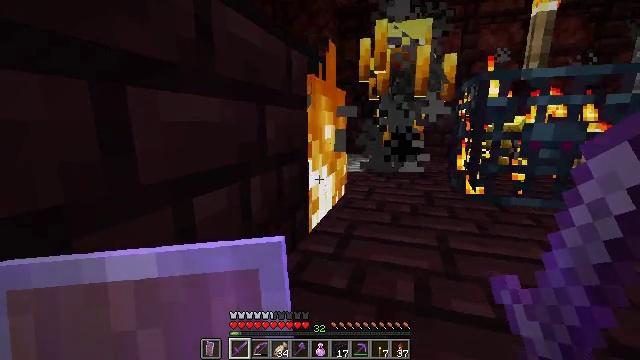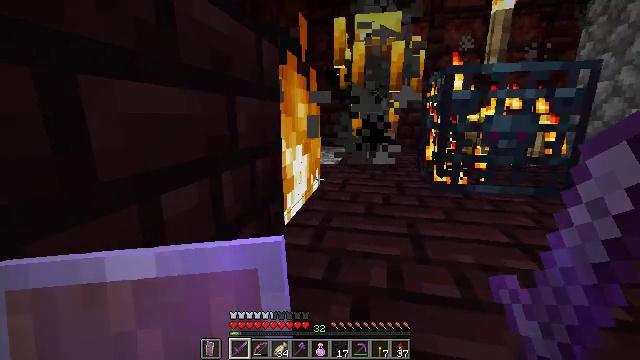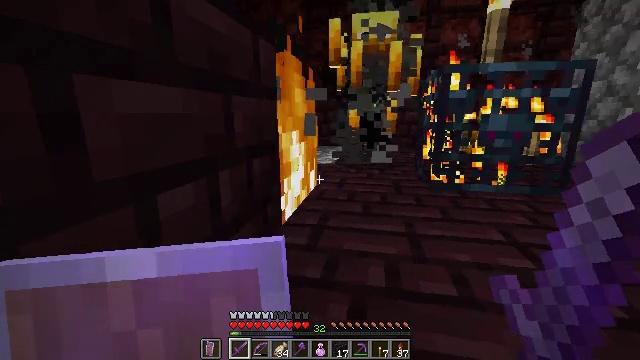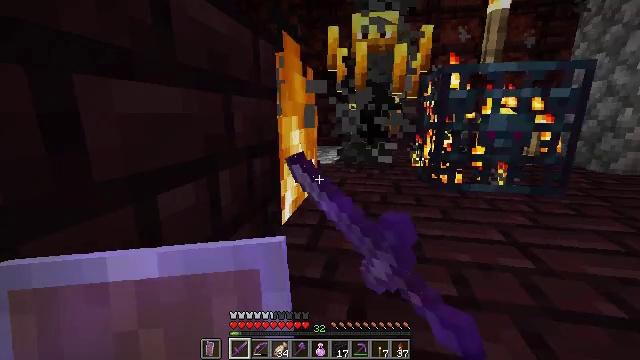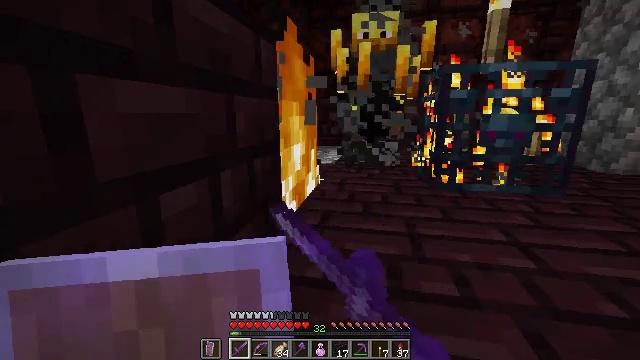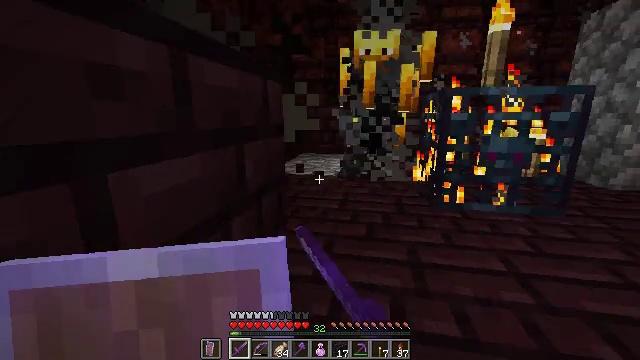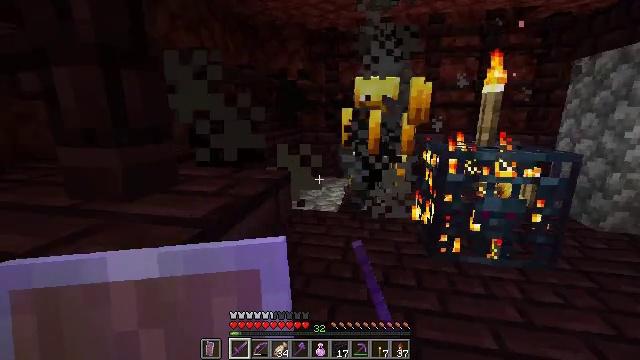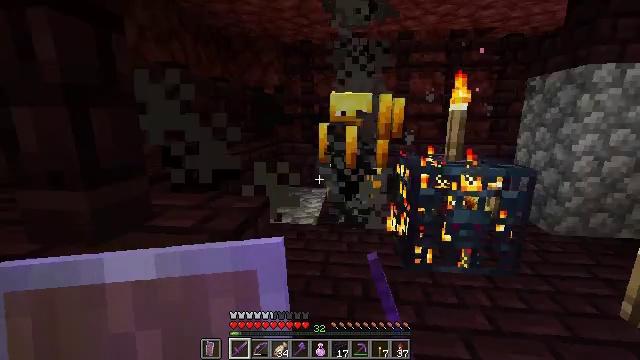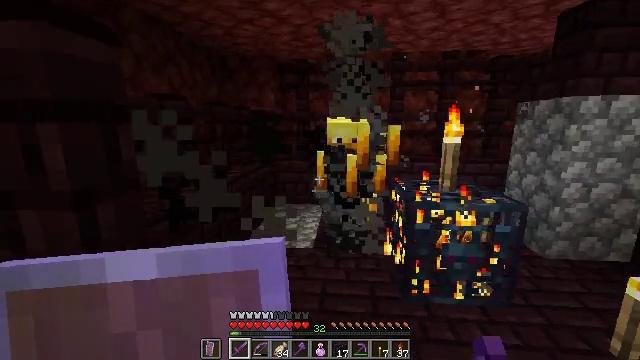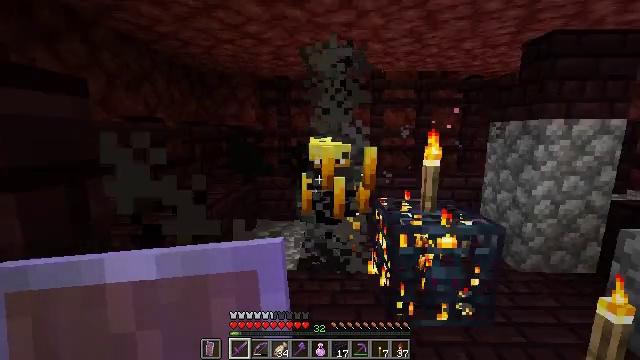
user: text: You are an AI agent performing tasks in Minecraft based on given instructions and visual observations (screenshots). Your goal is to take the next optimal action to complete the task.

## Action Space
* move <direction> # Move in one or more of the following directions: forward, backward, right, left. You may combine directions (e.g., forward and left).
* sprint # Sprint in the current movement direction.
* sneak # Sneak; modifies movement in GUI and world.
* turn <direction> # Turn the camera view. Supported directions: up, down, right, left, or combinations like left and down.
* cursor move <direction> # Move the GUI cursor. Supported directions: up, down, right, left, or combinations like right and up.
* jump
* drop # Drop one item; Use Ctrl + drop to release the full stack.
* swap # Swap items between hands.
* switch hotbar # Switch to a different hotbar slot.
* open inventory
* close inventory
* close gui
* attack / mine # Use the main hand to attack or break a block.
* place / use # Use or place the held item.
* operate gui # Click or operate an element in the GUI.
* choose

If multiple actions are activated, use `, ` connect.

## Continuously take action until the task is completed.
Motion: motion action
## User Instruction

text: Destroy the fire.
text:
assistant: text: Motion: turn right and down
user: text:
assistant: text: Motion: attack / mine
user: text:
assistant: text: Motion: attack / mine
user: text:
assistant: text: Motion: move forward, attack / mine
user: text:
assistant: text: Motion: move forward, attack / mine, jump
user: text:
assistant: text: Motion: move forward, jump
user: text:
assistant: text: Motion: move forward, turn right and up, jump
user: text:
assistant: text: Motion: move forward, turn right, jump
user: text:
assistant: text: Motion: move forward, turn right and up, jump
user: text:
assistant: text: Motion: jump